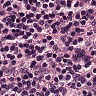
Metastatic tissue present: no